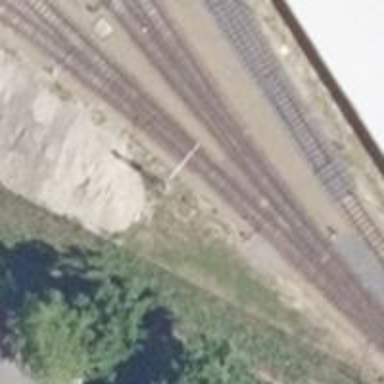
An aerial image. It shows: Railway switch.